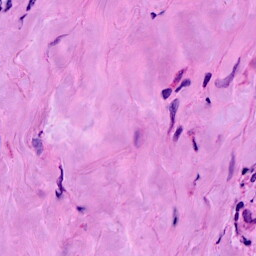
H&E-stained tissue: Breast